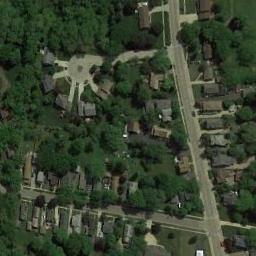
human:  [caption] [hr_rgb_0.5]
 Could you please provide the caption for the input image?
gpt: There are many medium-sized houses .

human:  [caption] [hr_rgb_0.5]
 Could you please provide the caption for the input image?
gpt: The medium residential is on the grass next to some trees and road .

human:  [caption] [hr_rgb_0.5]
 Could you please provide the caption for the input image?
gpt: The medium residential area is well green and has lots of neatly arranged houses .

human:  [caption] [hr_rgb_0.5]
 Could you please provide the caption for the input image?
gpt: Many buildings of different shapes are in medium residential area .

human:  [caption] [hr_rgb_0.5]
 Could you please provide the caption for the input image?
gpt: There are many green trees and buildings on the medium residential area .